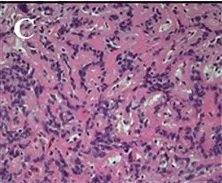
Sclerosing vessels with scattered foamy histiocytes were present (C: HE 20x).
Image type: pathology (h&e)